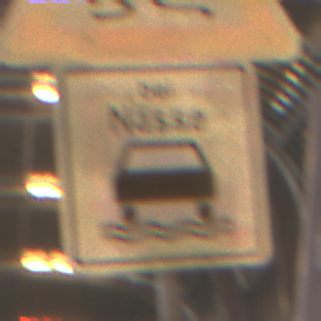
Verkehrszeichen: BeiNaesse
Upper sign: SchleuderOderRutschgefahr
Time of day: NotSpecified
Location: Indoor (Urban)
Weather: NotSpecified
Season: NotSpecified
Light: Artificial